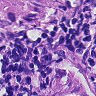
Metastatic tissue present: yes